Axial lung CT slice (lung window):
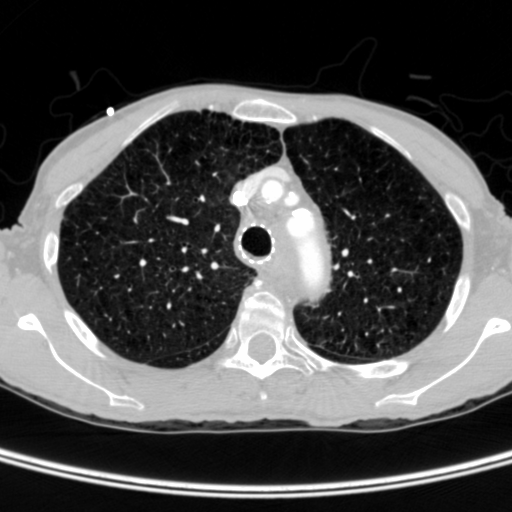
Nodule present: no